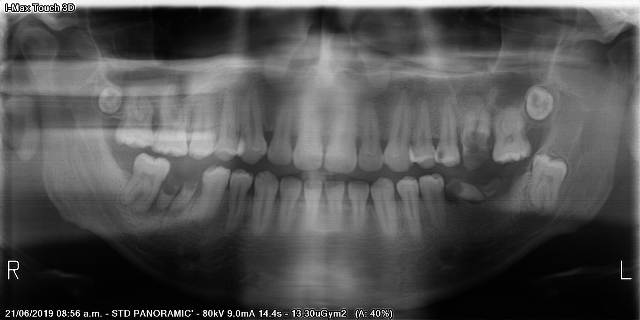
adult